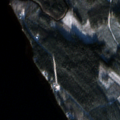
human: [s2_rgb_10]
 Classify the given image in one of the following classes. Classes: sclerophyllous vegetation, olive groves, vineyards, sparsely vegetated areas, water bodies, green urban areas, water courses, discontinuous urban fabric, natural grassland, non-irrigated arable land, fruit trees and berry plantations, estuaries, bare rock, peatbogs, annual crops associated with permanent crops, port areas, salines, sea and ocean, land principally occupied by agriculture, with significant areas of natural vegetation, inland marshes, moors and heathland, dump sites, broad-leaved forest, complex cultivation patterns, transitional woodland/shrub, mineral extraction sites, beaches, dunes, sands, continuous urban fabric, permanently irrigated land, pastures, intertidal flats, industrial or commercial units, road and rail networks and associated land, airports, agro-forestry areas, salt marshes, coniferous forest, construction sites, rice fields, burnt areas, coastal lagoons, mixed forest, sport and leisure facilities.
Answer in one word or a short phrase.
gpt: coniferous forest, mixed forest, water bodies